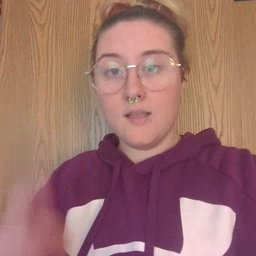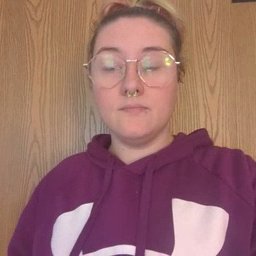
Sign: pretend